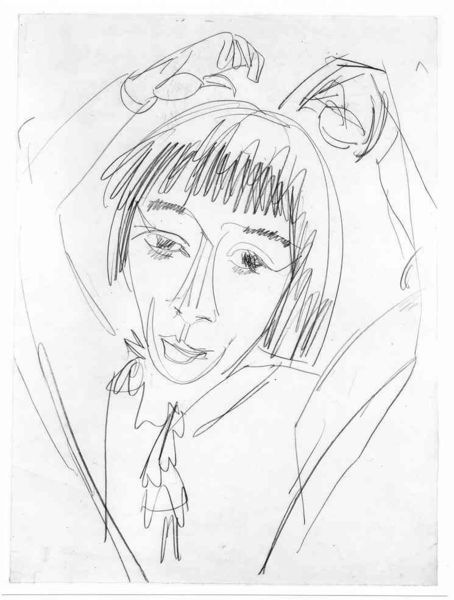
Titel: Brustbild Gerda mit erhobenen Armen
Künstler: Ernst Ludwig Kirchner
Standort: Karlsruhe
Institution: Staatliche Kunsthalle Karlsruhe
Schlagwörter: hand, kopf, mann, grob, kirchner, mädchen, bewegung, finger, frau, frisur, geste, haar, kleid, mund, nase, schwarz, skizze, stirn, weiss, zeichen, zeichnung, schal, tuch, expressionismus, schleife, tanz, alt, hemd, arme, augen, bluse, gesicht, kragen, mensch, spitze, hände, portrait, porträt, auge, gewand, haare, kind, blatt, tänzerin, augenbrauen, kinn, lippen, potrait, pony, lächeln, papier, studie, abstrakt, modern, naiv, karikatur, muskeln, brauen, halstuch, verzierung, glatt, nachdenklich, rüschen, augenbraue, zeigen, gedanken, oberkörper, lider, wimpern, hoch, freude, striche, oben, kohle, karrikatur, schwarzweiß, bleistift, entwurf, augenlider, zeichnen, ponny, picasso, muskel, erhoben, unfarbig, kratzen, jabot, bartlos, kindlich, kritzelei, augenlid, rüschenhemd, pagenschnitt, bubikopf, spanierin, studoe, albern, mänchen, topfschnitt, fingeer, pagenfrisur, hhände, kritzeln, finbger, krikelig